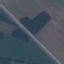
Label: Highway